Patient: sex M, age 42
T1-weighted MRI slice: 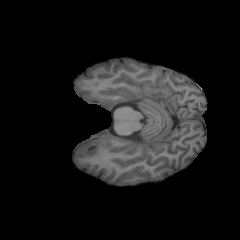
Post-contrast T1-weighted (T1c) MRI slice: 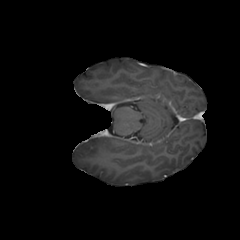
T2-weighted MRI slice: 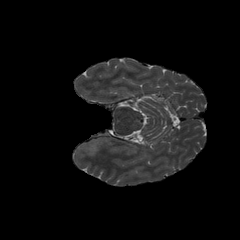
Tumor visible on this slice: no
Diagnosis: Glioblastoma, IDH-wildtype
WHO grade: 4